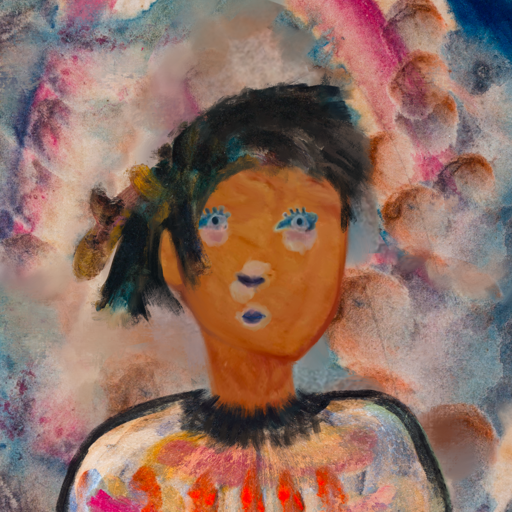
Background: Rupkatha, Head And Neck Front: Pious_Lady, Face Front: Hill_Girl, Bust: Childish, Hair Front: Pipe, Head Accessory: Blank, Second Necklace: Blank, Necklace: In_The_Sun, Baby: Blank